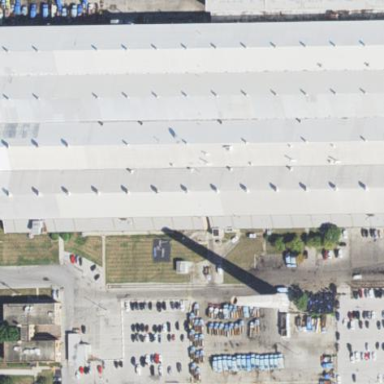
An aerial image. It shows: Industrial building.